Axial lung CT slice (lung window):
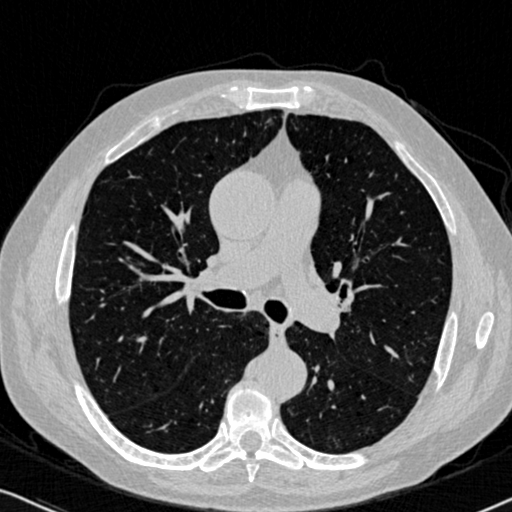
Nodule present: no